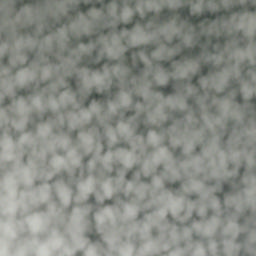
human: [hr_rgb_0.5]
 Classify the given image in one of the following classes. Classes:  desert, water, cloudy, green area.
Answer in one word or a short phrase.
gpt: cloudy